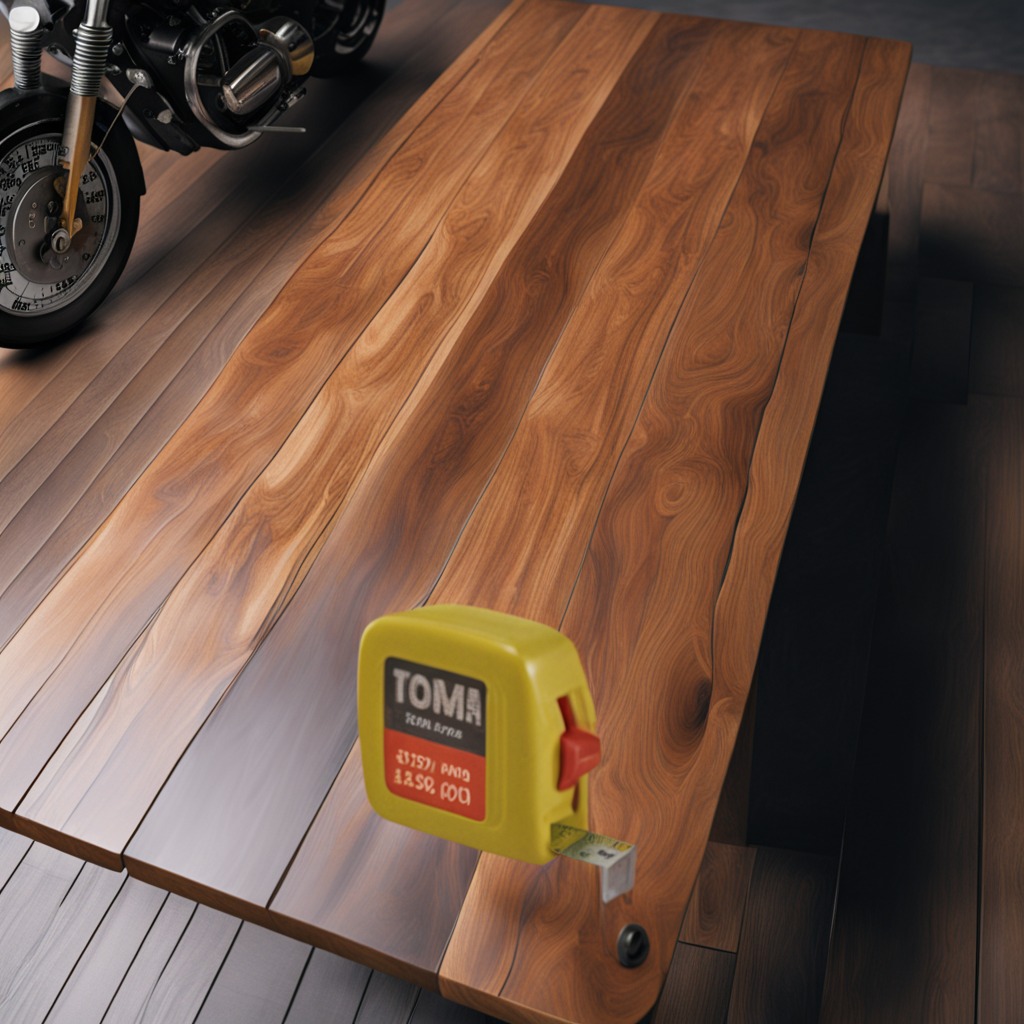
A measuring tape lies on the oil-spilled wooden table in a vintage motorcycle garage.